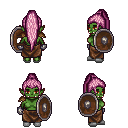
a pixel art fantasy rpg character, female body template, orc, green skin, leather shoulder armor, robe skirt, pink extra-long topknot hairstyle, metal gloves, white slippers, shield, four views (front, back, left, right), 2x2 character sprite sheet, small pixel art, hard edges, no anti-aliasing